Question: I have two very simple views set up in Android:

and here is my code to see if they overlap but for some reason the code always returns "IS NOT overlapping":
private FrameLayout firstView;
private FrameLayout secondView;
'''
@Override
protected void onCreate(Bundle savedInstanceState) {
super.onCreate(savedInstanceState);
setContentView(R.layout.activity_main);
firstView = (FrameLayout)findViewById(R.id.numberOne);
secondView = (FrameLayout)findViewById(R.id.numberTwo);
if (containsView(secondView, firstView)) {
Toast.makeText(this, "IS overlapping", Toast.LENGTH_LONG).show();
} else {
Toast.makeText(this, "IS NOT overlapping", Toast.LENGTH_LONG).show();
}
}
public boolean containsView(View firstView, View secondView){
int[] pointA = new int[2];
firstView.getLocationOnScreen(pointA);
Rect rectA = new Rect(pointA[0], pointA[1], pointA[0] + firstView.getWidth(), pointA[1] + firstView.getHeight());
int[] pointB = new int[2];
secondView.getLocationOnScreen(pointB);
Rect rectB = new Rect(pointB[0], pointB[1], pointB[0] + secondView.getWidth(), pointB[1] + secondView.getHeight());
return Rect.intersects(rectA, rectB);
}
'''
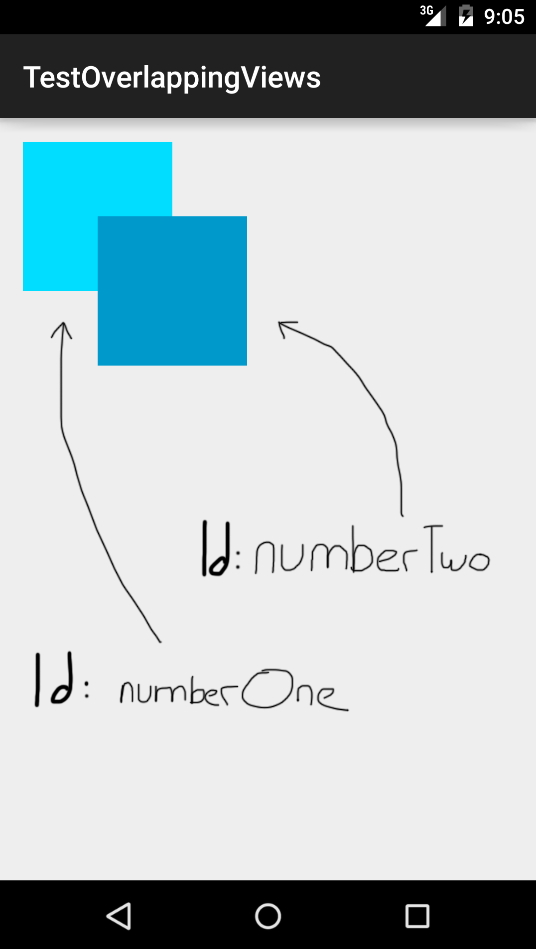
Answer: You are Checking the Views locations before they got measured and being drawn to the screen. the call 'firstView.getWidth' is probably 0. you can check it by logging.
add 'TreeObserver' or something like: 'secondView.addOnLayoutChangeListener'.
by the way i didn't check if your intersect algorithm is correct, only notified you about your error.